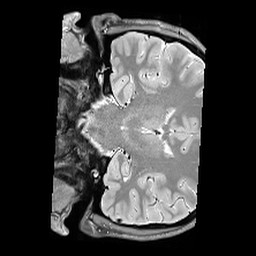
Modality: PDw
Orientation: coronal
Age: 23
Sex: male
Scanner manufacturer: siemens
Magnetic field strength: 3 T
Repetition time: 6.49 s
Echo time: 0.016 s